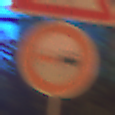
Verkehrszeichen: Ueberholverbot
Zusatzzeichen oben: FlugbetriebLinks
Umgebung: Outdoor, Urban
Tageszeit: Night
Wetter: PartlyCloudy
Licht: Artificial
Jahreszeit: NotSpecified
Kontrast: HighContrast